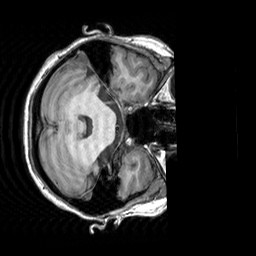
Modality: T1w
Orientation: axial
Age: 28
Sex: female
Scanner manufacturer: siemens
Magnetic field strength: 3 T
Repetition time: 2.3 s
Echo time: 0.00303 s